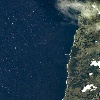
Label: water